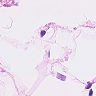
Metastatic tissue present: no